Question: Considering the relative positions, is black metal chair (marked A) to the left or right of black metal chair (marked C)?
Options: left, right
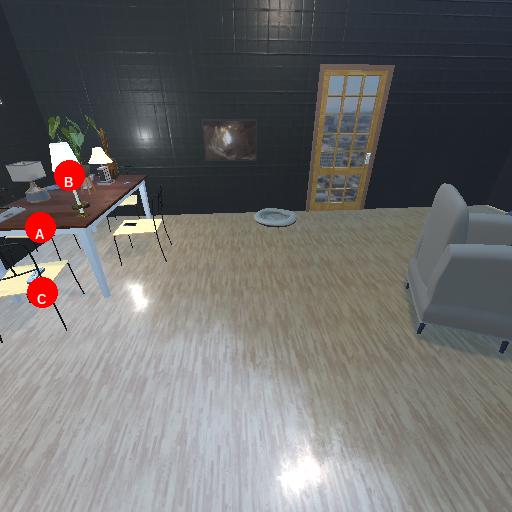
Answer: left